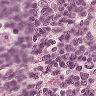
Metastatic tissue present: yes